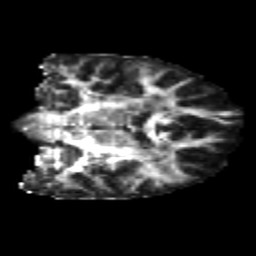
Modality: FA
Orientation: coronal
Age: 23
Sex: male
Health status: healthy
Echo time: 0.074 s